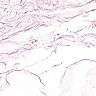
Metastatic tissue present: no